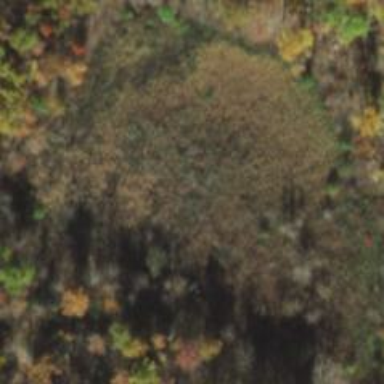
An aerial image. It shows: Swampy wetland area.